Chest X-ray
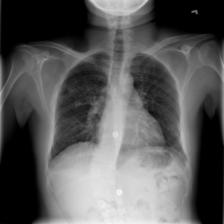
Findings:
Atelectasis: negative
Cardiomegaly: negative
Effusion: negative
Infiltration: positive
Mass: negative
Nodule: negative
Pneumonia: positive
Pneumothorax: positive
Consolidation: negative
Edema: negative
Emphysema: negative
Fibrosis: negative
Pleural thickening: negative
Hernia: negative